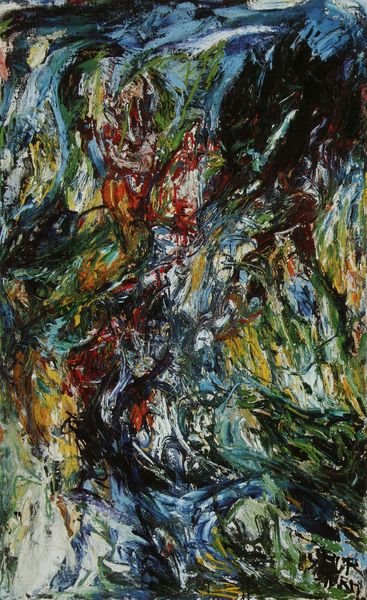
Künstler: Helmut Sturm
Standort: München
Institution: Galerie van de Loo
Schlagwörter: blau, gemälde, kopf, weiß, aquarell, gelb, grün, impressionismus, ocker, braun, bunt, frau, nase, orange, schwarz, rot, beige, expressionismus, malerei, augen, gesicht, signatur, öl, pastos, chaos, hellblau, himmelblau, farbig, wellen, moderne, abstrakt, farben, modern, dunkelgrün, hellgrün, aufgewühlt, sturm, wild, duktus, dunkelblau, datum, jahreszahl, striche, abstraktion, gestalt, kräuseln, wirbel, pinsel, wellig, zahl, pinselstriche, balu, hexe, mischung, giftgrün, grasgrün, hellbalu, pinselspuren, pinselführung, ultramarin, helmut sturm, ohne titel, ggemälde, vermischt